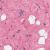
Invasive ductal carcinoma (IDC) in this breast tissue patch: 0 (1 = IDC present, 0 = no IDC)